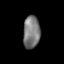
Tissue: skin
Cell type: Epithelial cells
Senescence score: 0.743
Nuclear area (px): 536
Mean DAPI intensity: 121.718